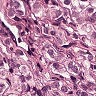
Metastatic tissue present: yes